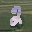
Label: 2